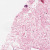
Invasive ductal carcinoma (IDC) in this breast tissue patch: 0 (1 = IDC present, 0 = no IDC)